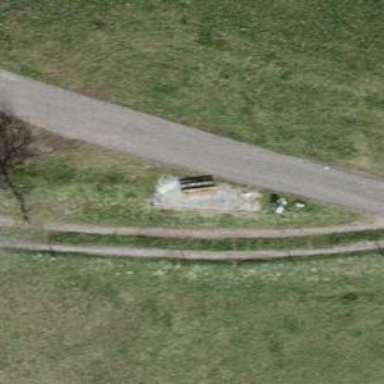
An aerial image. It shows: Bench.